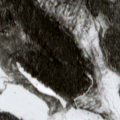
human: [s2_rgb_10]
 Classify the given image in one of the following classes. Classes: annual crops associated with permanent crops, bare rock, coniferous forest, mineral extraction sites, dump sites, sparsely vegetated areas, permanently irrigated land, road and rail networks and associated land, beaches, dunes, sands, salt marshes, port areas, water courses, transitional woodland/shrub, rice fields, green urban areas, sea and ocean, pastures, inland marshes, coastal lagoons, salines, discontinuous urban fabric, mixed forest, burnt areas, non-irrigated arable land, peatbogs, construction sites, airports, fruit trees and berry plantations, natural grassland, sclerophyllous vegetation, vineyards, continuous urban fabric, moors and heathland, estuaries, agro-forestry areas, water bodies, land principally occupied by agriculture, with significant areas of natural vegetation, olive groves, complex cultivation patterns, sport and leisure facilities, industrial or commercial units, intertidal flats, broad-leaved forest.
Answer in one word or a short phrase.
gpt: coniferous forest, peatbogs